Question: This should be a basic css question, but as we all know sometimes it can be a tricky language.
'''
<div id="main">
<div id="container">
<div class="item">
<div class="item">
<div class="item">
<div class="item">
<div class="item">
<div class="item">
</div>
</div>
#main {clear: both; margin: 20px auto; max-width: 100%; width: 1000px;}
#container {clear: both; margin: 0 auto; max-width: 832px;}
.item {width: 208px; float: left;}
'''
By default, there are 4 '.items' in a row. When I resize my browser window to smaller than 832px wide, the '.items' jump down to fit 3 in a row.
How do I center the 3 items within the '#container' or make the '#container' width equal to the width of its floated contents and center the '#container' in the '#main'?

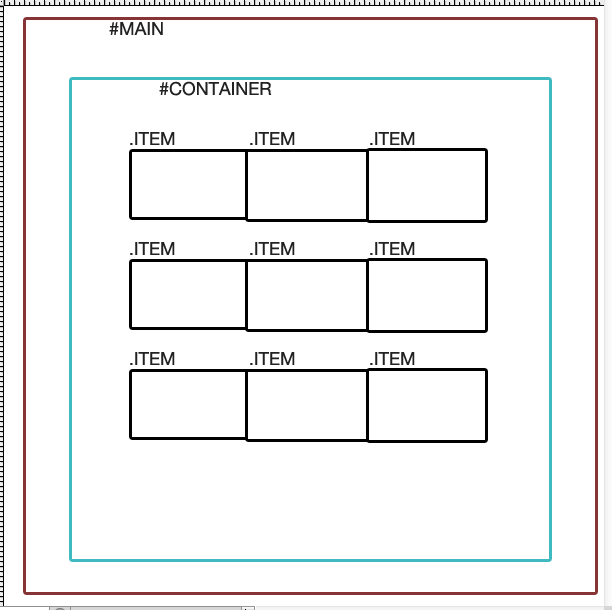
Answer: I believe this is more or less what you want:
<URL>
It was a simple fix. I set your '.item's to 'display:inline-block;' and your '#container' to 'text-align:center;'.
Your new CSS will look something like this:
'''
#main {
clear: both;
margin: 20px auto;
max-width: 100%;
width: 1000px;
}
#container {
clear: both;
margin: 0 auto;
max-width: 832px;
text-align:center; /*New*/
}
.item {
width: 208px; /*May need to adjust*/
display:inline-block; /*New*/
}
'''
Also, you'll need to remove all space between the items in the HTML to avoid space appearing between the rendered items. (Thanks, @thirtydot!)